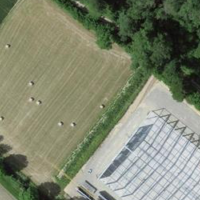
EUNIS habitat code: 52
Species observed at this site:
Polygonum aviculare